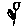
Label: flower